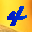
Label: 4